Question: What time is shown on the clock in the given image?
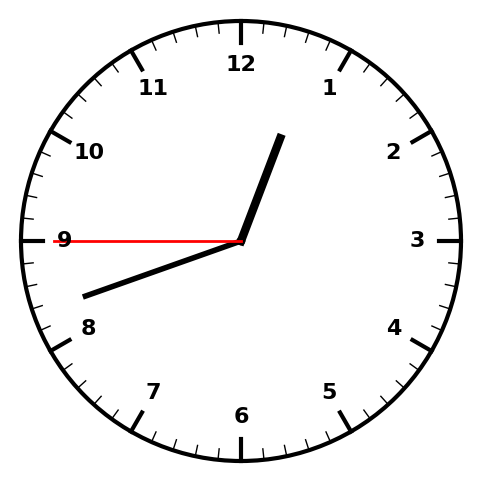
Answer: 12:41:45